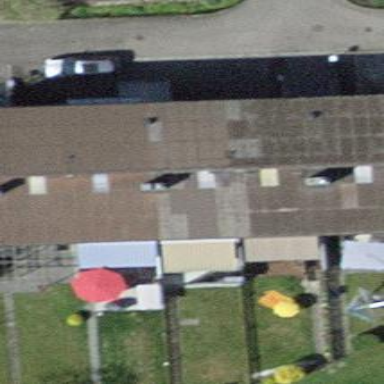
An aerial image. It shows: Terrace building with gabled roof.